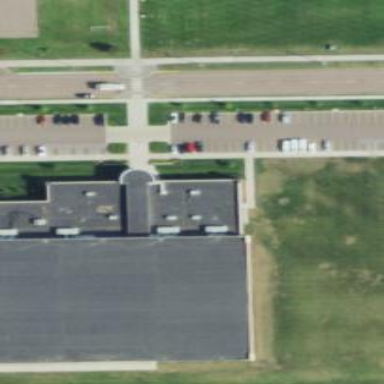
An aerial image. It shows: Multi-sport building that serves as fitness center.